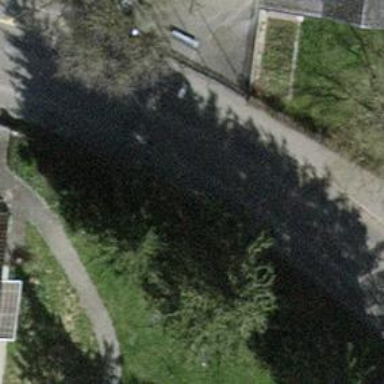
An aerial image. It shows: Secondary road with asphalt surface.